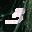
Label: 3